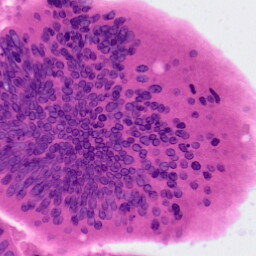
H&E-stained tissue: Colon